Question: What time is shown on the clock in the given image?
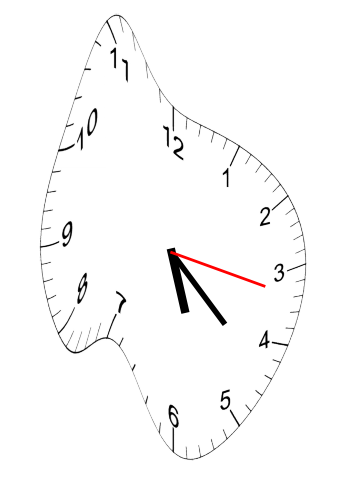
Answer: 05:22:17